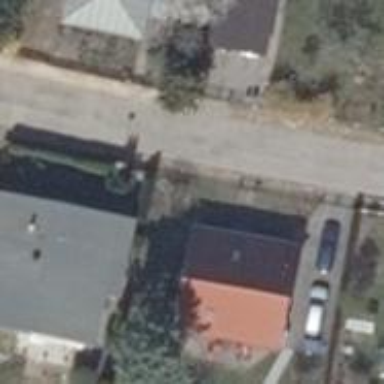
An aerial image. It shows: Driveway.